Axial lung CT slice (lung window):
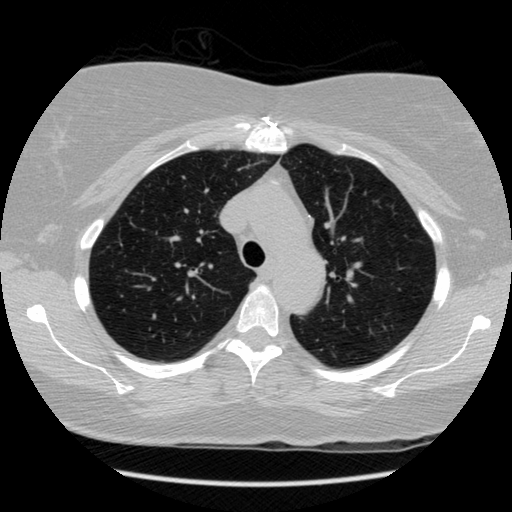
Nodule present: no